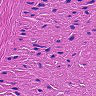
Metastatic tissue present: no